Field crop: maize
Growth stage: 2
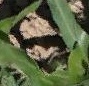
Species: maize